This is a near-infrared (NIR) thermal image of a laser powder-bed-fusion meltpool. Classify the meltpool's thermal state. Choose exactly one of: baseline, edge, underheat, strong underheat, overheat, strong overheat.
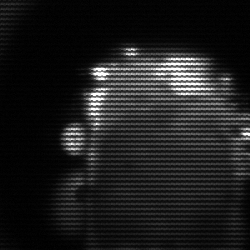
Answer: baseline